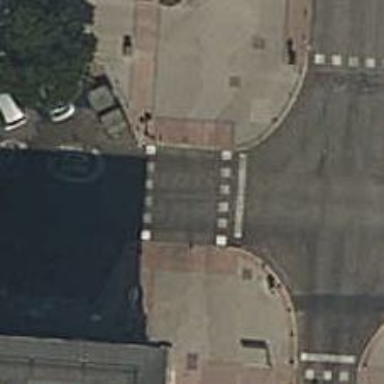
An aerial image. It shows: Road with traffic signals and zebra crossing with traffic signals.